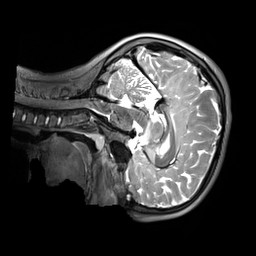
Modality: T2w
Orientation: sagittal
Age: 9
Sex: male
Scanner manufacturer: siemens
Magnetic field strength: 3 T
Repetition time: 3.2 s
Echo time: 0.408 s